Question: I originally had the following code inside a view:
'''
return RedirectToAction("Error", new { error = "User Already Exists" });
'''
This caused the View not found error:

Changing the code to the following works fine:
'''
return RedirectToAction("Error", new { errorid = "User Already Exists" });
'''
Considering both are just string names, I am sure I am calling the same overload in both cases, but, I just can't understand what is wrong here / why it thinks I need a different view.
What have I done wrong?
---
@SLaks' Request -
'''
public ActionResult Error(string errorid)
{
ViewBag.error = errorid;
return View();
}
'''
(before, errorid was simply just error)
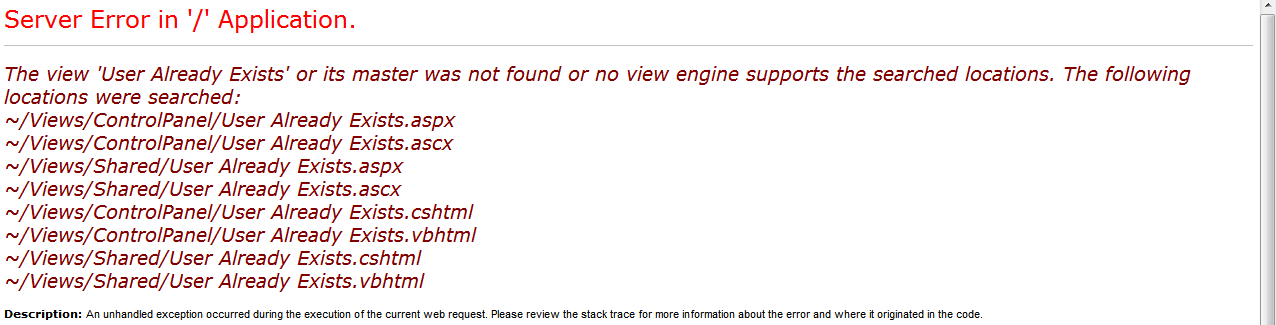
Answer: What most likely happened is your 'Error' method was constructed like
'''
public ActionResult Error(string errorid) {
ViewBag.error = errorid;
return View(errorid);
}
'''
instead of you using the 'ViewBag'. This will cause the exact error that occurred. You probably had your model as '@model string'. The reason this would fail and cause that error is because the signature for 'View(string)' assumes you're passing in which view (and not the model) you want to see. In this case to fix it you'll want to do something like 'return View("Error", errorid);' where the second parameter is your model.